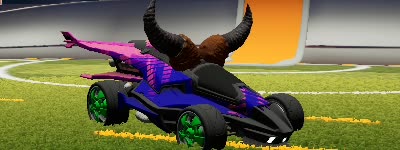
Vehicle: aftershock